Field crop: tomato
Growth stage: 1
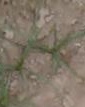
Species: cyperus